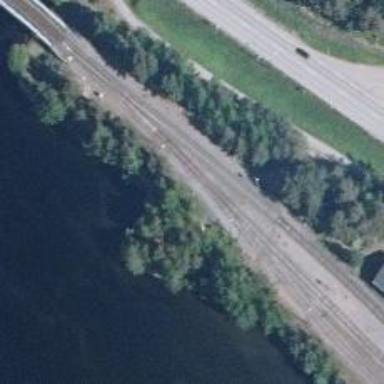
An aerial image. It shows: Railway track.